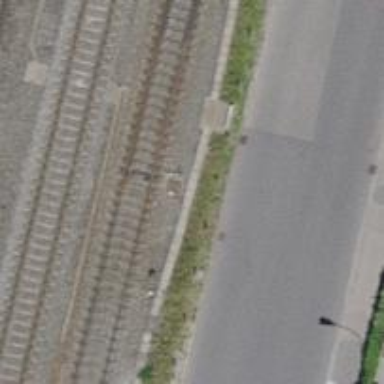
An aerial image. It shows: Single-track electrified railway with contact line.